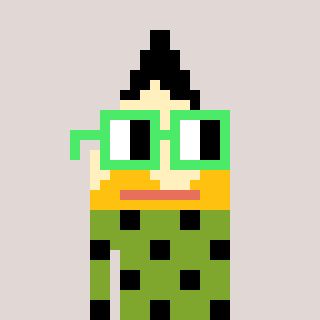
a pixel art character with square light green glasses, a pencil-shaped head and a slimegreen-colored body on a warm background